Question: I'd like to rotate a text by 90 degrees counter-clockwise. Firefox and Chrome are no problem, using:
'''
-webkit-transform-origin: top left;
-webkit-transform: rotate(-90deg);
-moz-transform-origin: top left;
-moz-transform: rotate(-90deg);
'''
For Internet Explorer, it should be this line, as far as I know:
'''
filter: progid:DXImageTransform.Microsoft.BasicImage(rotation=3);
'''
(The other method, , can only rotate text clockwise 90 degrees).
However, in IE the rotated text looks like a badly scaled image on its side (comparison below).

Is there any way that Internet Explorer can rotate the text in a more elegant way (possibly Javascript/jQuery)? I've been Googling, but I can only find more references to this method...
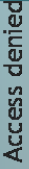
Answer: The RenderEngine of IE is awful... I would try to work with background images. Maybe a like <URL> would do a better Job. Cufon generates Images of your Text. Works good in IE as far as i know.